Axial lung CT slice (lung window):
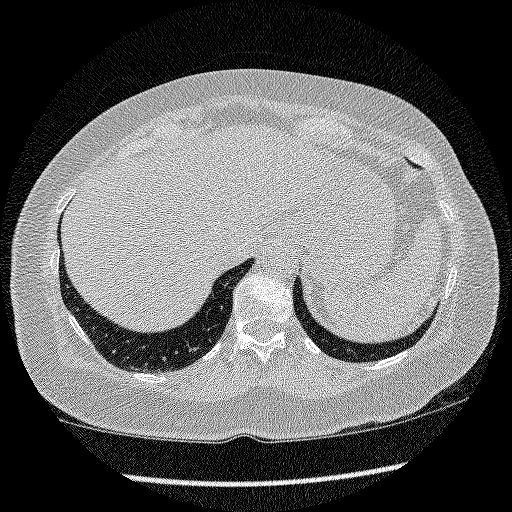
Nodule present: no